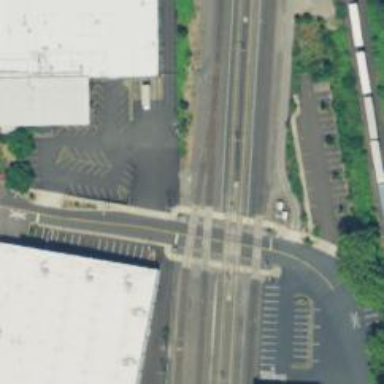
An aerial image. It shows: Railway crossing.